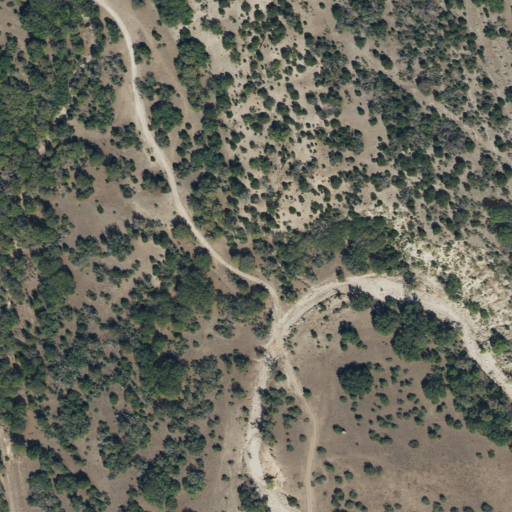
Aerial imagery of valley in Texas named Hartmann Hollow containing shrub and evergreen forest